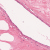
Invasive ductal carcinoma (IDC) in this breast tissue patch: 0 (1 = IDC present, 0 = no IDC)